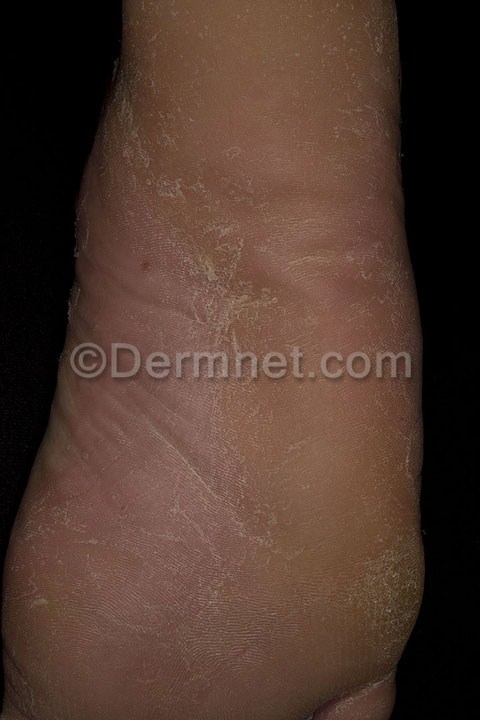
Disease: Tinea Ringworm Candidiasis and other Fungal Infections